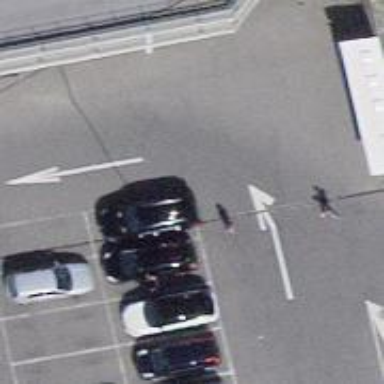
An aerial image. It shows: Road serving as parking aisle.